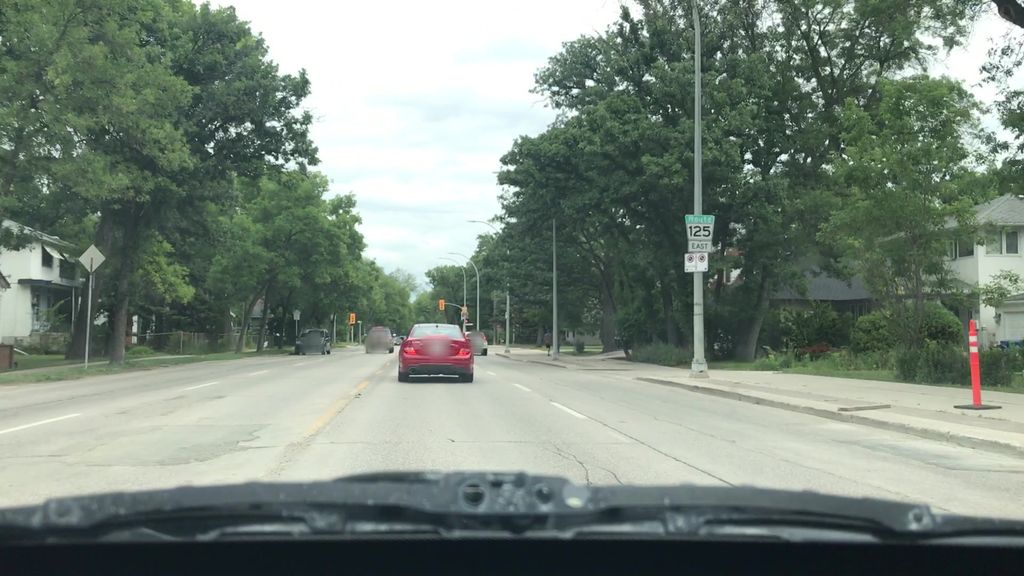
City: winnipeg